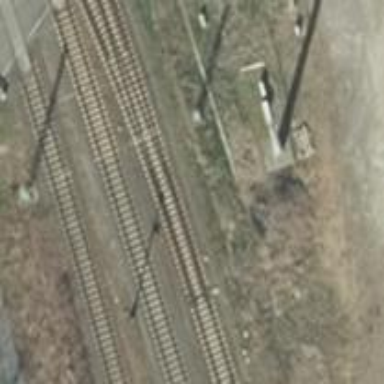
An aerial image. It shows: Railway switch.